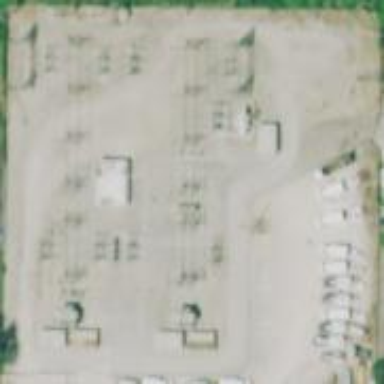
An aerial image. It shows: There is distribution substation enclosed by fence.